Question: what is the reason that '' tag cannot be nested in '<a>' tag by HTML5 specifications
'''
<a href="#">
<img src="src" alt="alt"/>
</a>
'''
visual studio 2010 sp1 say that

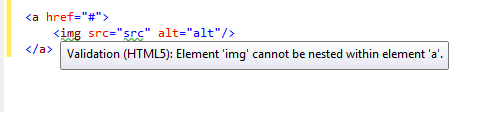
Answer: It is allowed, but not necessarily in every situation.
An 'a' element's content model is <URL>, which means, its content model is the same as its parent's content model.
Respective <URL>:
>
<URL>, but there must be no interactive content descendant.
Respective <URL>:
>
Where <URL> is expected.
So if the content model of the 'a' element's parent is or , the 'img' element is allowed:
> As a general rule, elements whose content model allows any phrasing content should have either at least one descendant text node that is not inter-element whitespace, or at least one descendant element node that is embedded content.